Field crop: maize
Growth stage: 2
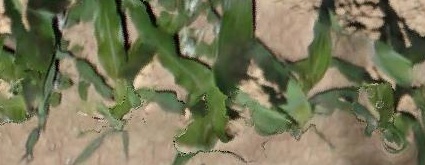
Species: maize